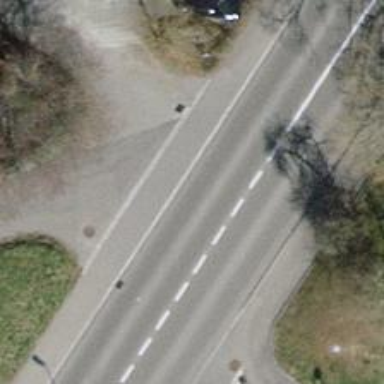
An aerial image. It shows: Sidewalk along the footway.